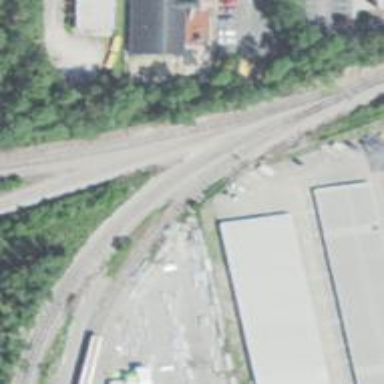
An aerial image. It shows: Rail spur service.